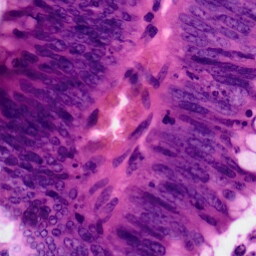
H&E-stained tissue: Colon